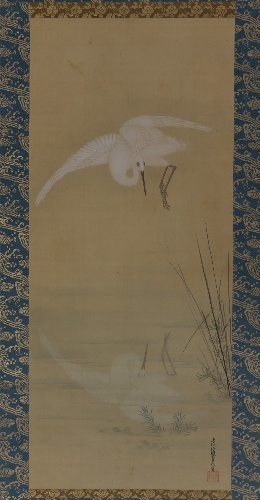
Title: 土佐光起筆　鷺図|Heron
Artist: Tosa Mitsuoki
Artist bio: Japanese, 1617–1691
Date: 17th century
Object type: Hanging scroll
Classification: Paintings
Medium: Hanging scroll; ink and color on silk
Culture: Japan
Period: Edo period (1615–1868)
Dimensions: Image: 38 1/8 × 16 5/16 in. (96.8 × 41.5 cm)
Overall with mounting: 72 1/4 × 27 3/16 in. (183.5 × 69 cm)
Department: Asian Art
Credit line: Mary and Cheney Cowles Collection, Gift of Mary and Cheney Cowles, 2019
Accession year: 2019
Repository: Metropolitan Museum of Art, New York, NY
Tags: Birds